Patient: sex M, age 37
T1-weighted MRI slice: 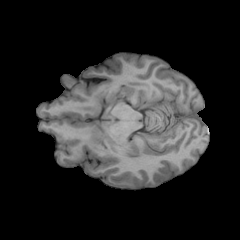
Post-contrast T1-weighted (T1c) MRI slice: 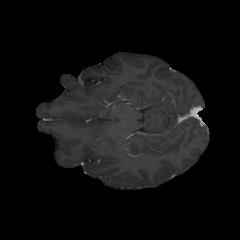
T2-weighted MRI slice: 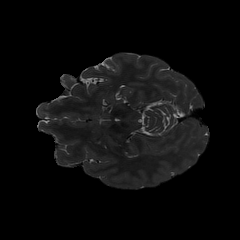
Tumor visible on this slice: no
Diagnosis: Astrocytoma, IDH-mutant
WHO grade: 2